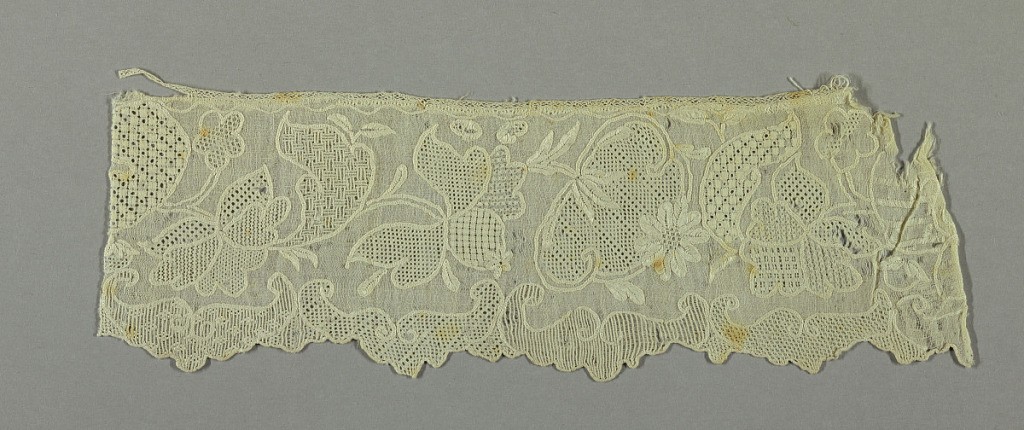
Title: Fragment
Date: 18th century
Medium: linen Technique: plain weave embroidered with deflected element work
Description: Fragment of a woven linen border with scallops forming scrolls. Beneath scrolls are four different types of flowers.